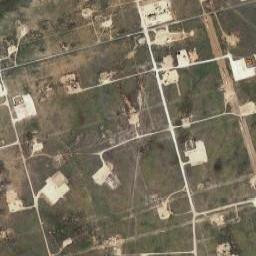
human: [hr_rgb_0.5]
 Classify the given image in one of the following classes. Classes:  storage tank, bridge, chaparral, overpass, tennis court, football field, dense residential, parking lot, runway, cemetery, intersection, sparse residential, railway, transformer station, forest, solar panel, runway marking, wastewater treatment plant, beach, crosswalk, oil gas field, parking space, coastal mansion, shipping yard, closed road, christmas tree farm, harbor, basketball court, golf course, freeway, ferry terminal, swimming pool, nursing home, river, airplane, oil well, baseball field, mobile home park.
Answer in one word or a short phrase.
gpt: oil gas field